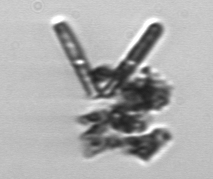
Label: Thalassionema